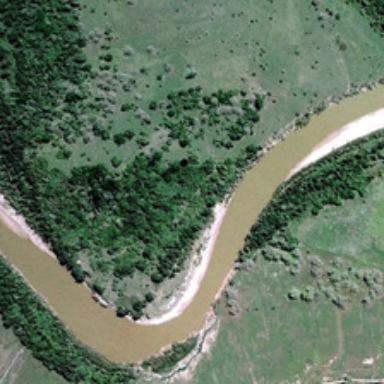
Some green trees are in two sides of a curved yellow river .